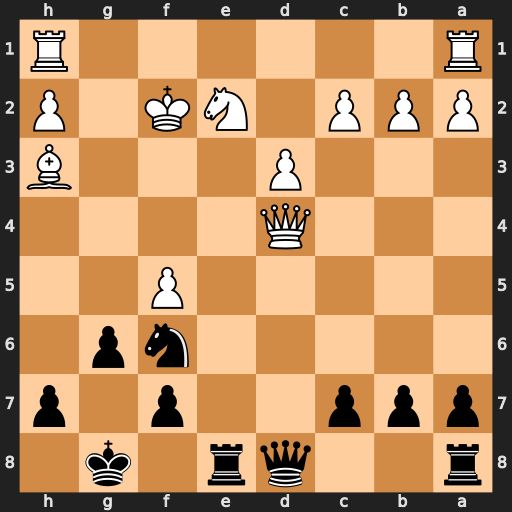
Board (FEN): r2qr1k1/ppp2p1p/5np1/5P2/3Q4/3P3B/PPP1NK1P/R6R
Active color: b
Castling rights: -
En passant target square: -
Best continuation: Rxe2+ Kxe2 Qxd4